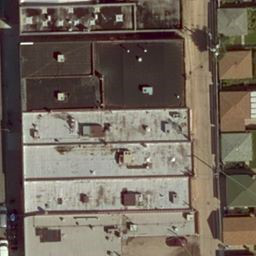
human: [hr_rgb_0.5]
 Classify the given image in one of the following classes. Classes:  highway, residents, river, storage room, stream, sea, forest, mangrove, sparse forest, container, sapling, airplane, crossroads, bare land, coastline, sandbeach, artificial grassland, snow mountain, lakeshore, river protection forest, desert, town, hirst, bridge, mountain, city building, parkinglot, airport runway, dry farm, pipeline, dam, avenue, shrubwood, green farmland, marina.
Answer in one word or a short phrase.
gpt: residents